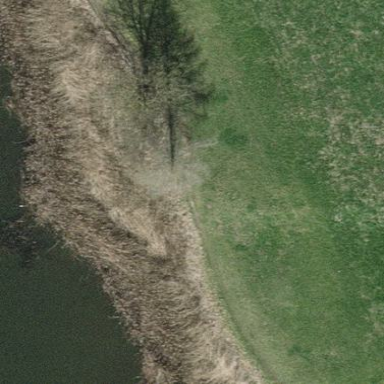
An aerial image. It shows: Wetland area dominated by reedbeds.